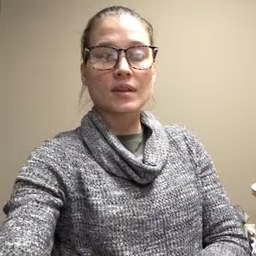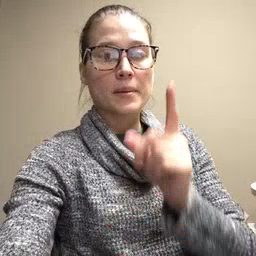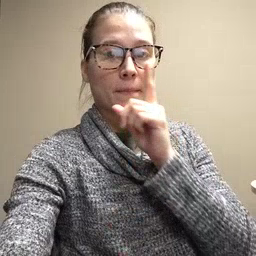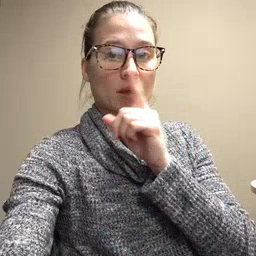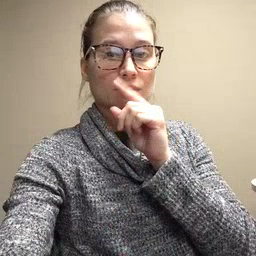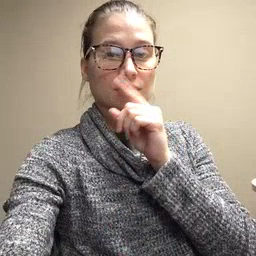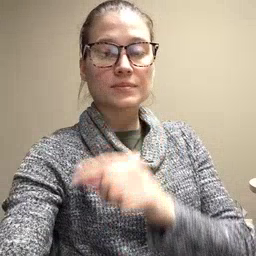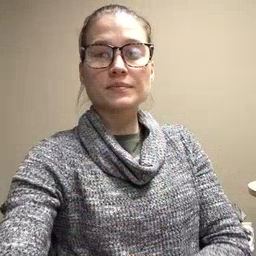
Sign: mouse